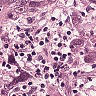
Metastatic tissue present: yes